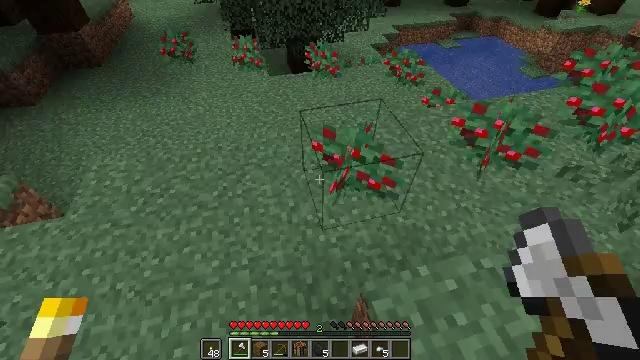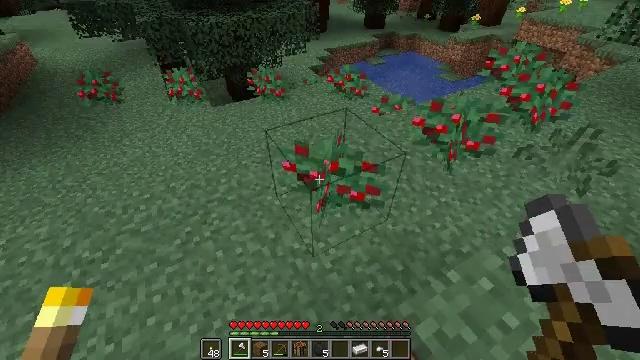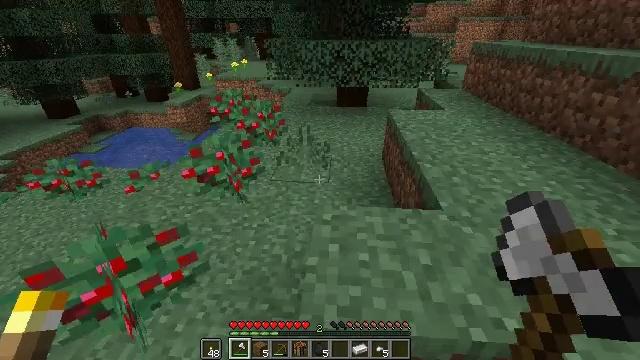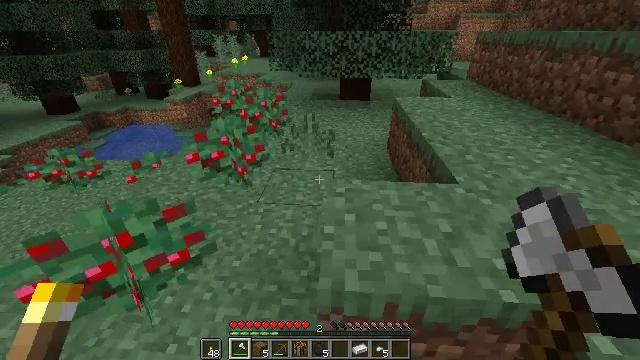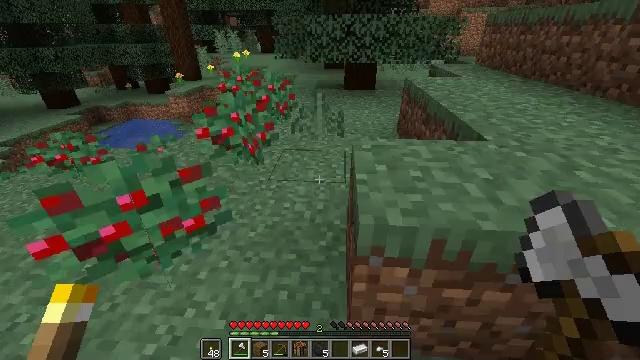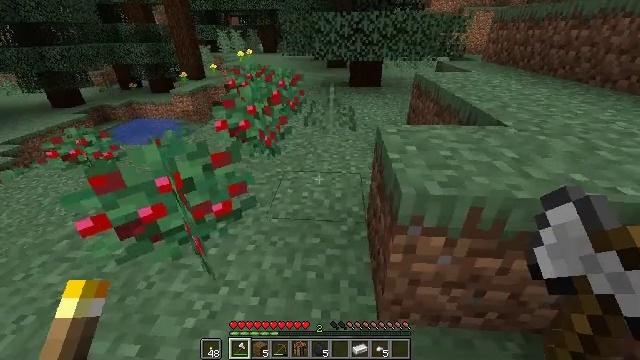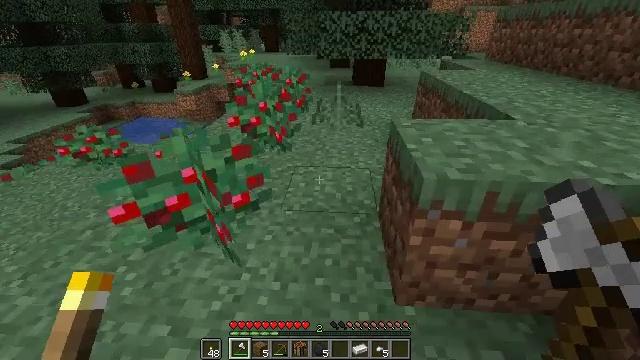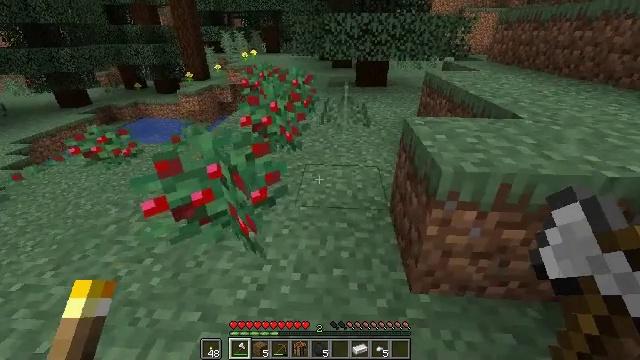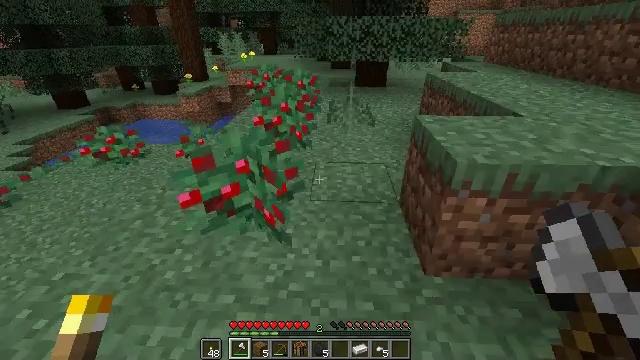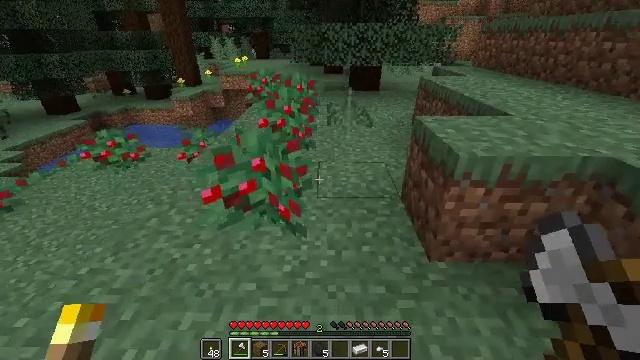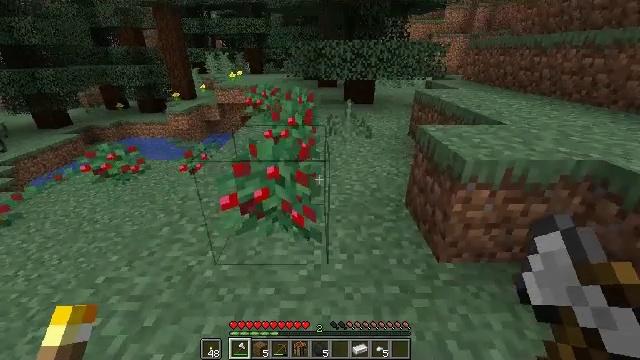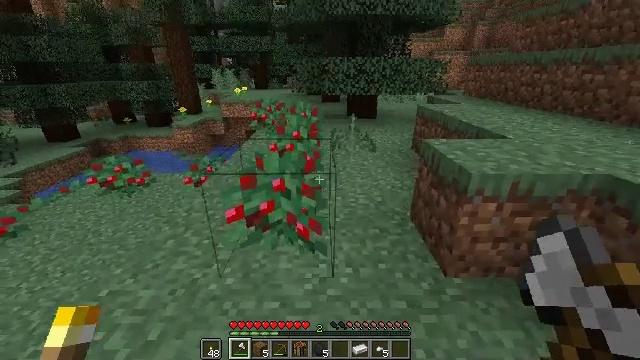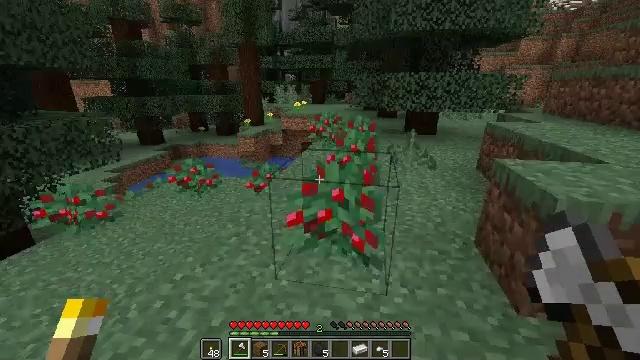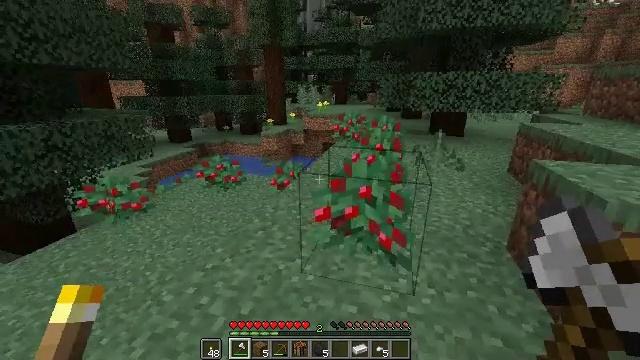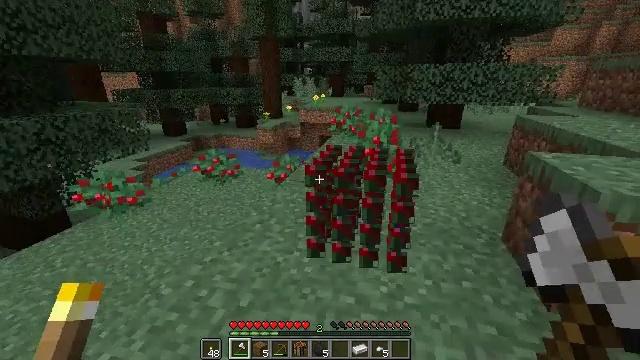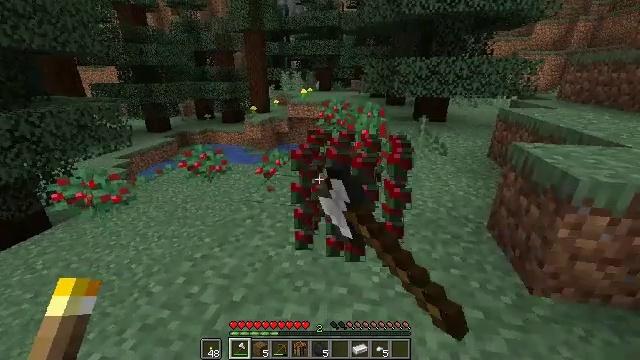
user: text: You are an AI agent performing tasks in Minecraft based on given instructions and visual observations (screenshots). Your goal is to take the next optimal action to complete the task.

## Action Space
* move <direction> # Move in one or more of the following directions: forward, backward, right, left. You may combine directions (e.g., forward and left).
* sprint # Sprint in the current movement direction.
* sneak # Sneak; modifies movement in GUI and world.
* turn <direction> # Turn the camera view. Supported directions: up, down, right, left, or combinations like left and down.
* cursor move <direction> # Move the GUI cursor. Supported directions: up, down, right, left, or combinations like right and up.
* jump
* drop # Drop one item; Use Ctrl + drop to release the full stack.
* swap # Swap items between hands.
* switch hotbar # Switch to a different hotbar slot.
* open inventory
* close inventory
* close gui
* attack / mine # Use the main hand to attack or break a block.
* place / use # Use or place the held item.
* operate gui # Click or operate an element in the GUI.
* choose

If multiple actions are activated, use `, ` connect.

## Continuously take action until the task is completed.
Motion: motion action
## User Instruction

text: Harvest sweet berries by mining the bush.
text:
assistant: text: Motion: move forward and move left
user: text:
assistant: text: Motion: move forward and move left, turn right and up
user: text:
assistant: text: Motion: move back and move left
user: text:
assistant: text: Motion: move back and move left
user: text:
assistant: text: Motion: move back and move left
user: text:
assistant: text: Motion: move back and move left
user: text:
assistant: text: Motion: move back and move left
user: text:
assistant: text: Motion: move back and move left, turn right
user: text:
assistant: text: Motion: move back and move left, turn right
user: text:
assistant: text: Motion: move left, turn right and up
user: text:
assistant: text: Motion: turn up
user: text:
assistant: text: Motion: turn left and up
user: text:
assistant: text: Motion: turn left
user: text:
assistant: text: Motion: turn down, attack / mine
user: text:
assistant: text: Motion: turn right and down, attack / mine
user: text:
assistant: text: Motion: move forward, turn right and up
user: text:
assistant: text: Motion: move forward, turn right
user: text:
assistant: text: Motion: move forward
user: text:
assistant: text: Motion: move forward
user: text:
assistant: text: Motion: move forward
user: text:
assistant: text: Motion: move forward
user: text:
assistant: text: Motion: move forward
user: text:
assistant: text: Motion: move forward, turn left and down
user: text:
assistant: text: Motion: move forward, turn left and down
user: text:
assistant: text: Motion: move forward, attack / mine
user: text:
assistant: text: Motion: move forward, attack / mine
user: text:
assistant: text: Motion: move forward, attack / mine
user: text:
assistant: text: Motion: move forward, turn right
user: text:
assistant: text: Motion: move forward, turn right and down
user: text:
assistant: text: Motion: move forward, turn right